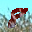
Label: 8